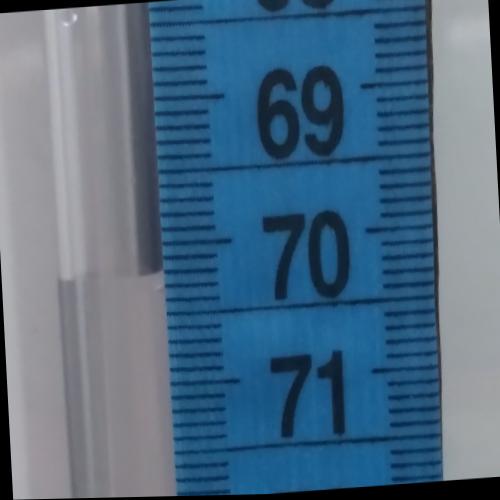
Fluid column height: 70.2 cm